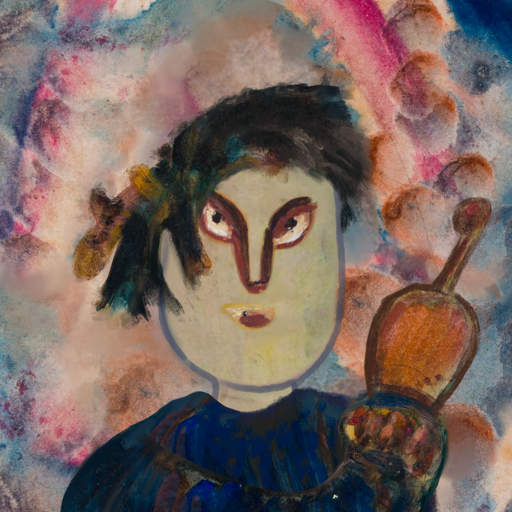
Background: Rupkatha, Head And Neck Front: Hill_Girl, Face Front: After_Raid, Bust: Pipe, Hair Front: Pipe, Head Accessory: Blank, Second Necklace: Blank, Necklace: Blank, Baby: Blank